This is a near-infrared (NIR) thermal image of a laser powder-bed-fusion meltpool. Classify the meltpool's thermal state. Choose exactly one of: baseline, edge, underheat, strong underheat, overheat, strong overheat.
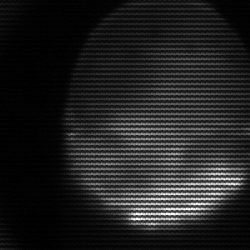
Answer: edge